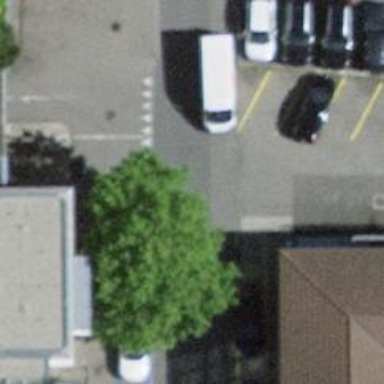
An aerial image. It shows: Road serving as parking aisle.